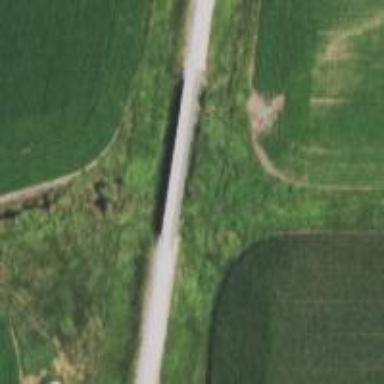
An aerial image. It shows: Abandoned railway crossing over cycleway bridge.